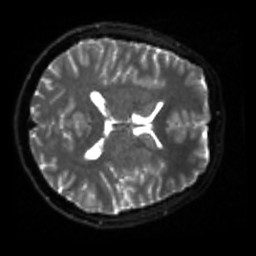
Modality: sbref
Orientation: axial
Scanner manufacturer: siemens
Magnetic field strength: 3 T
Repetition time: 4 s
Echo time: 0.0594 s